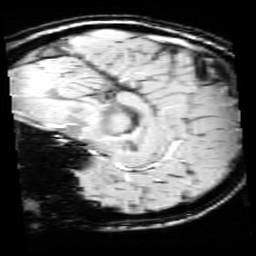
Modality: SWI
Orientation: sagittal
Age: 13
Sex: female
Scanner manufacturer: siemens
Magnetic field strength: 3 T
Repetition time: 0.027 s
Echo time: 0.02 s